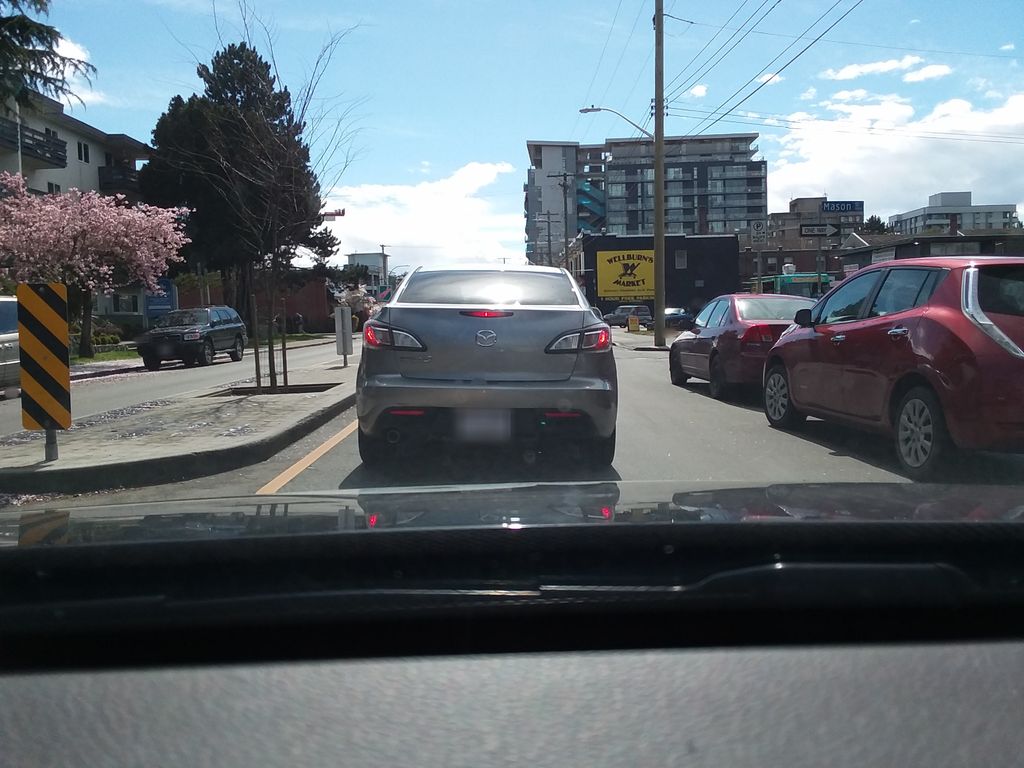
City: victoria